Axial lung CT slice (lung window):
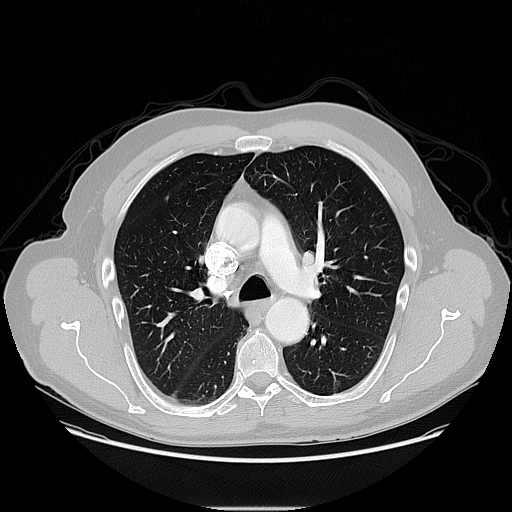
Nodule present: no